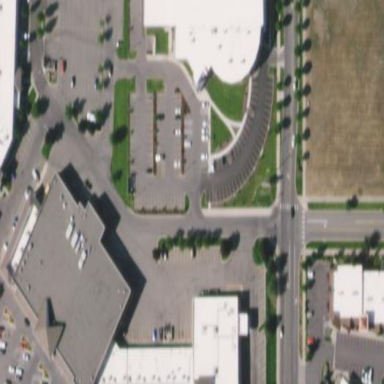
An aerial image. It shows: Retail building.